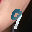
Label: 9